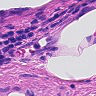
Metastatic tissue present: no